Question: What is the reading of the measurement in the image?
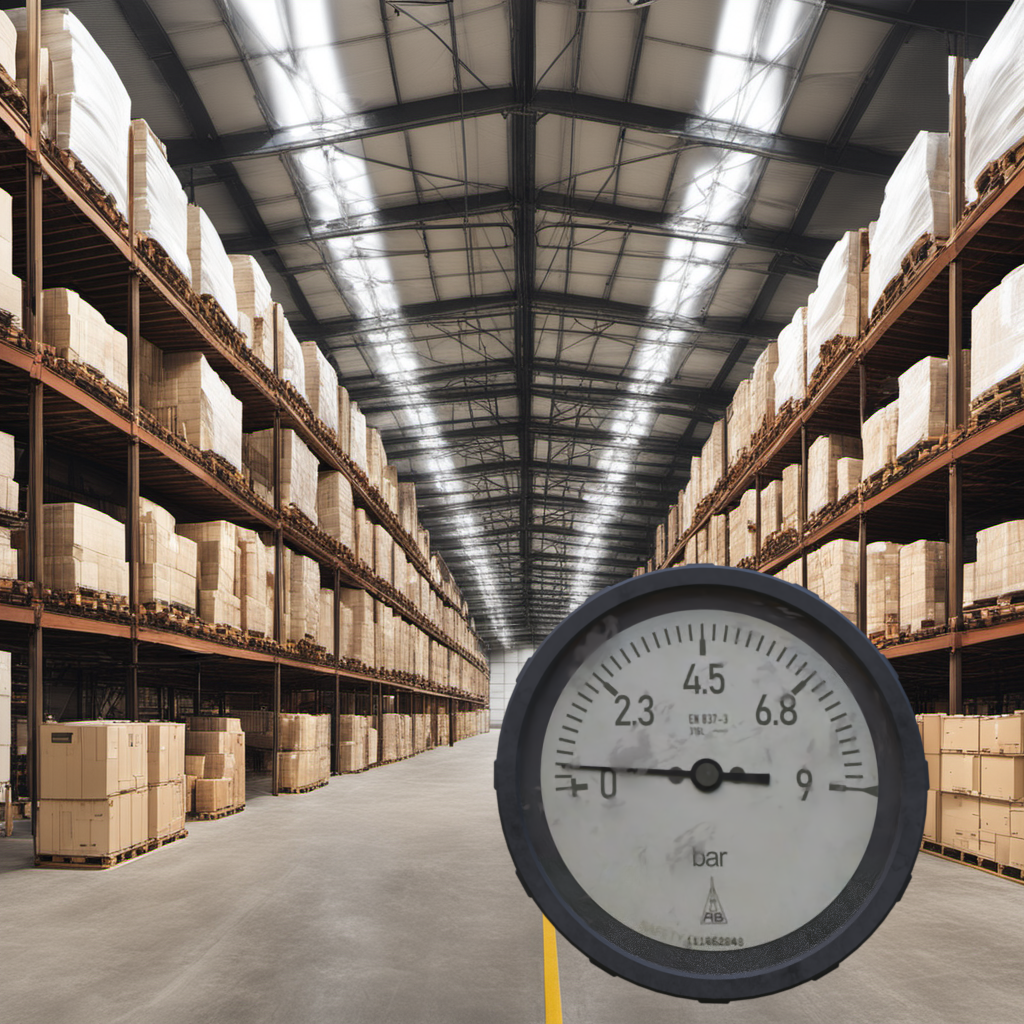
Answer: The result is 0.54
Question: What is the range of this measurement?
Answer: The range is from 0 to 9
Question: What is the minimum and maximum reading range of this measurement?
Answer: The minimum value is 0 and the maximum value is 9